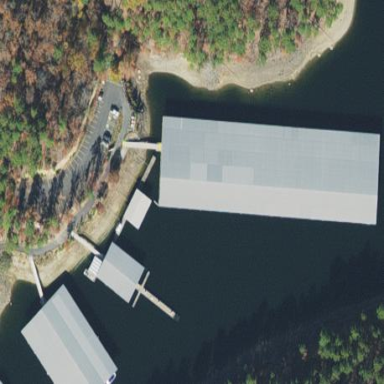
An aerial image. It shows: Building used for boat storage.